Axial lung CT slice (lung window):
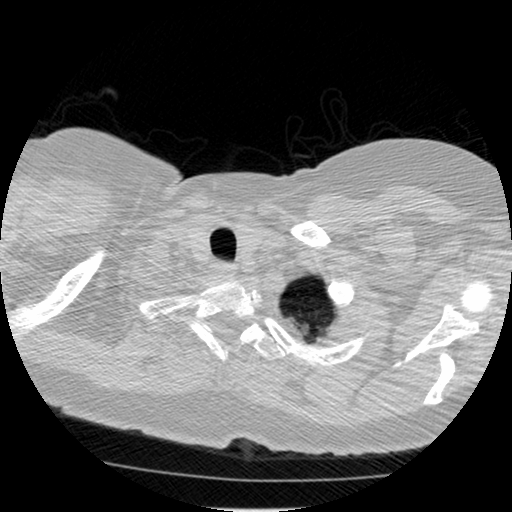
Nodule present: no